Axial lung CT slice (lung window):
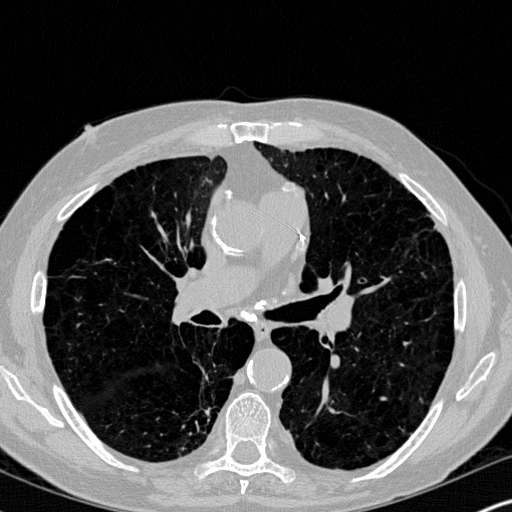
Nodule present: no